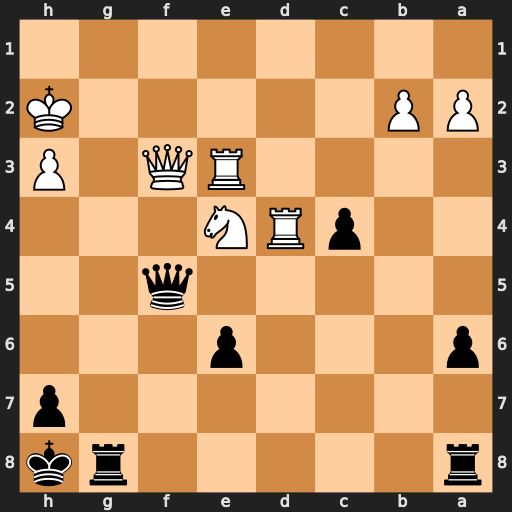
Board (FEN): r5rk/7p/p3p3/5q2/2pRN3/4RQ1P/PP5K/8
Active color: b
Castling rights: -
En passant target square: -
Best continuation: Qe5+ Kh1 Qxd4 Qf6+ Qxf6